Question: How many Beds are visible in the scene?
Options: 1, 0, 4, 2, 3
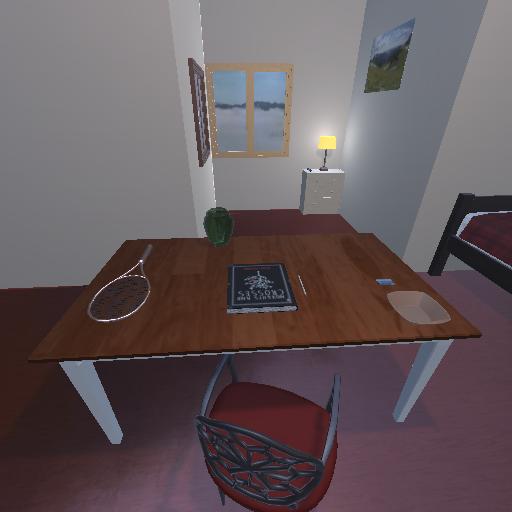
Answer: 1